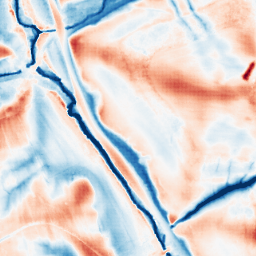
Category: edge_preserving
Decomposition family: guided
Decomposition parameters: radius: 16
eps: 0.001
Upsampling method: sinc_blackman
Upsampling parameters: scale: 2
kernel_size: 4
Upsampling scale: 2